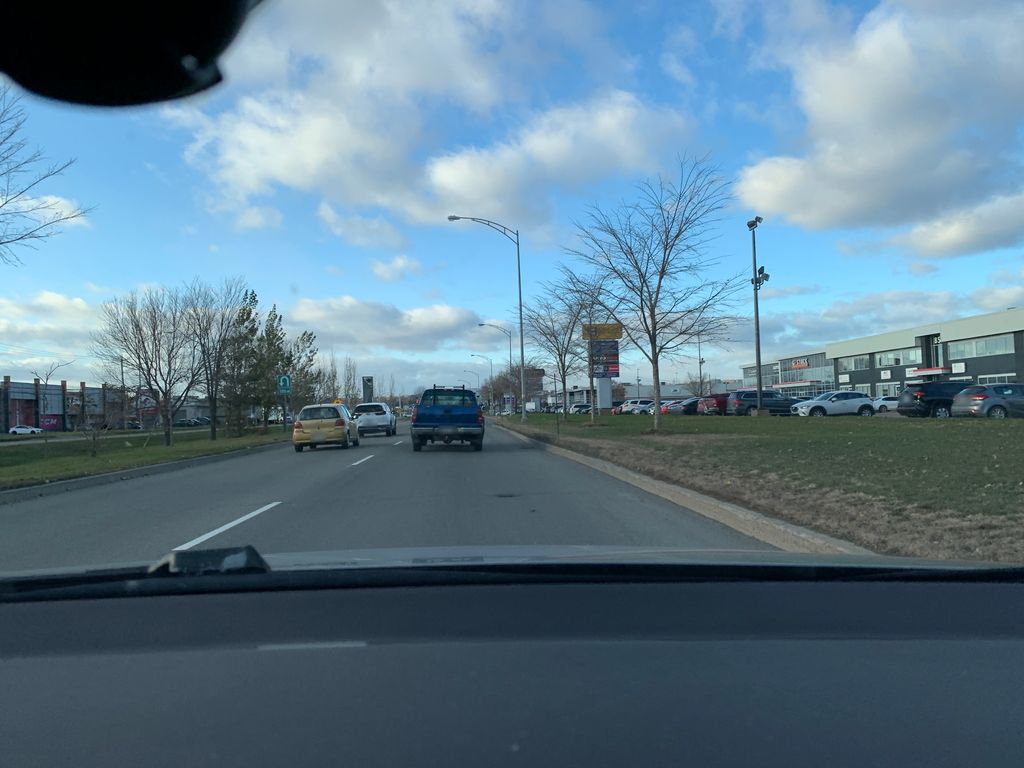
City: quebec_city